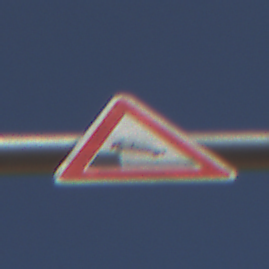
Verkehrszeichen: Ufer
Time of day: MorningAfternoon
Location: Outdoor (Urban)
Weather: Clear
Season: NotSpecified
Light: Natural